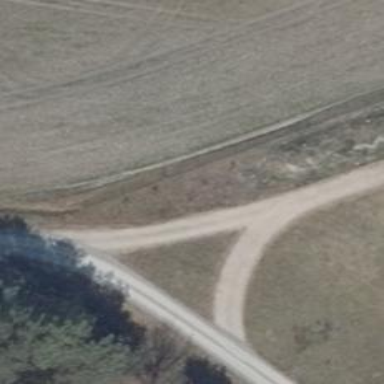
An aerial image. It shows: Compacted driveway serving as service road.